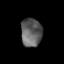
Tissue: prostate
Cell type: Epithelial cells
Senescence score: 0.3593
Nuclear area (px): 589
Mean DAPI intensity: 94.048